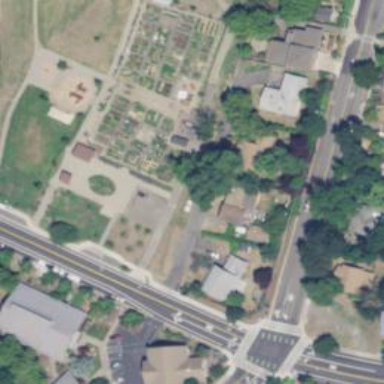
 leisure land intended for communal use."